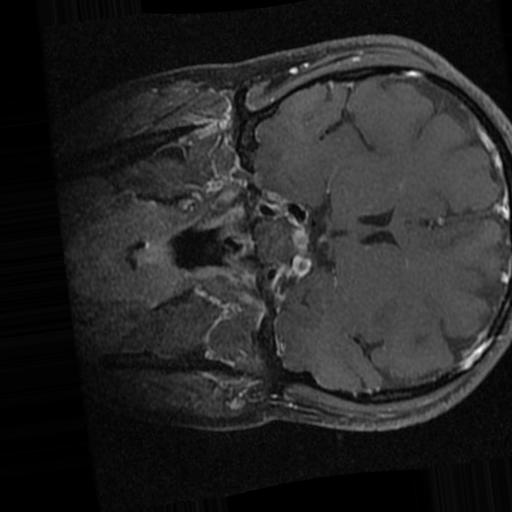
Label: brain_tumor